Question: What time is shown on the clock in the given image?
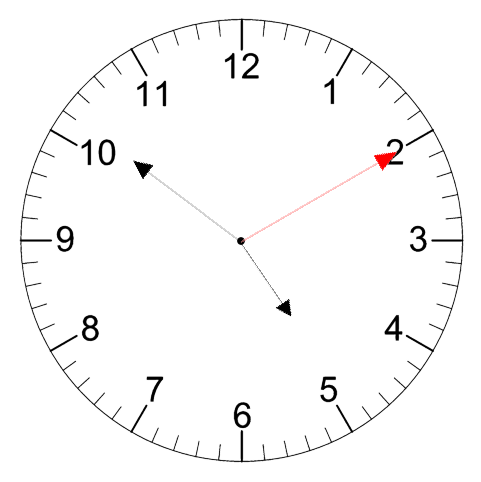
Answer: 04:51:10